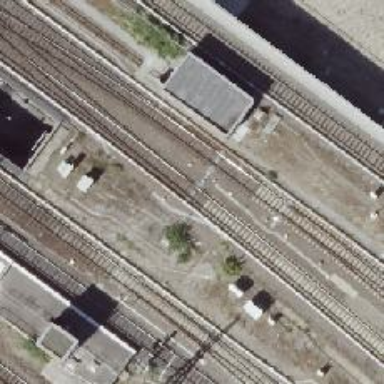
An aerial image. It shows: Railway switch in outer curved configuration.